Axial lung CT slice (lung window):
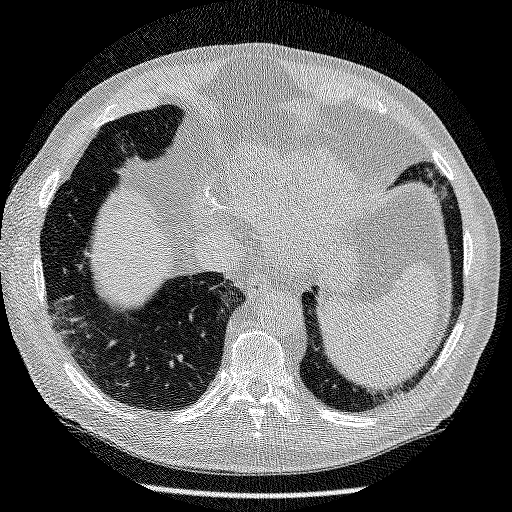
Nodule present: no